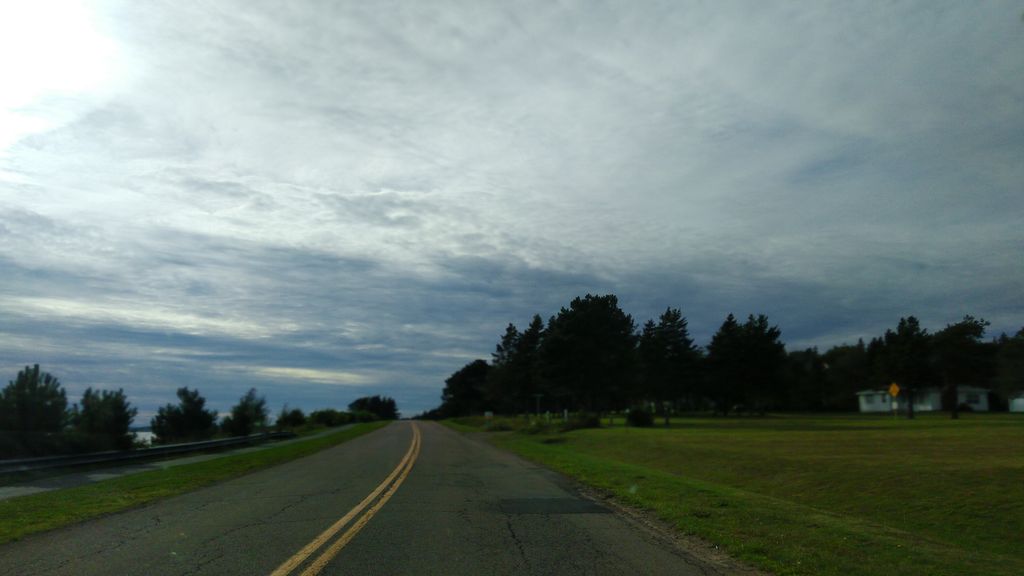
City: charlottetown